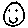
Label: smiley face